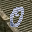
Label: 0